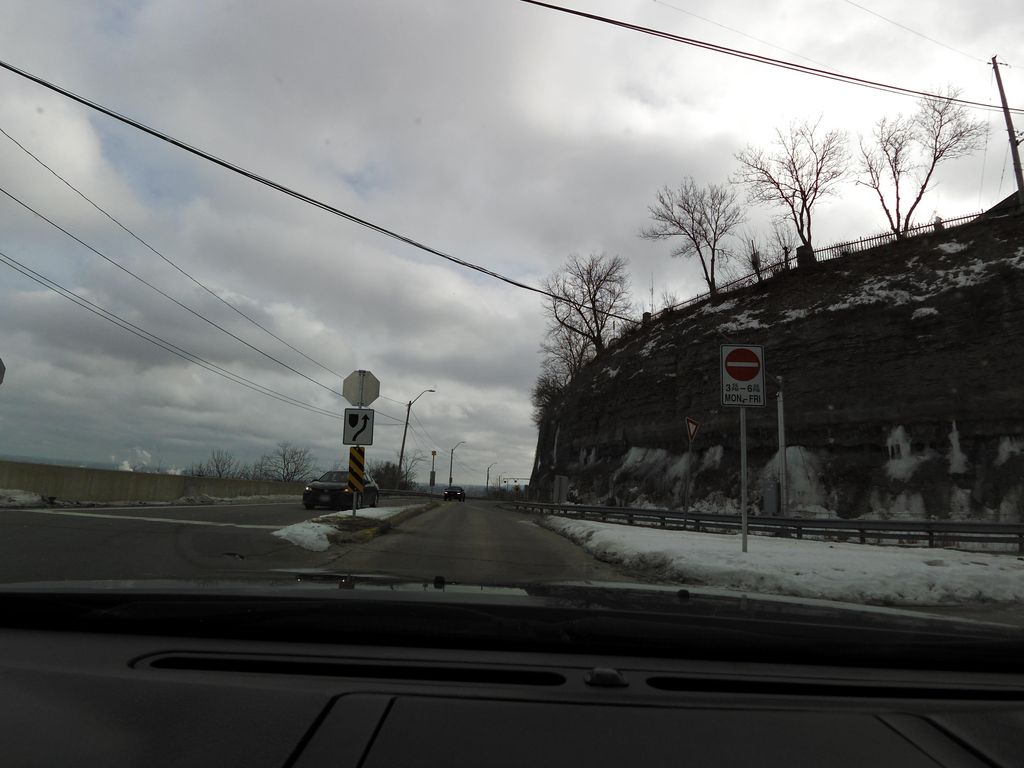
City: hamilton